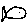
Label: fish